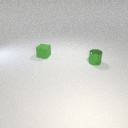
small green rubber cube to the left of small green metal cylinder